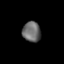
Tissue: lung
Cell type: Others
Senescence score: 0.5518
Nuclear area (px): 360
Mean DAPI intensity: 105.889